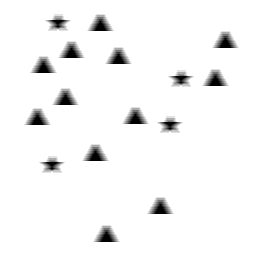
Squares: 0
Triangles: 12
Stars: 4
Total shapes: 16